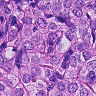
Metastatic tissue present: yes